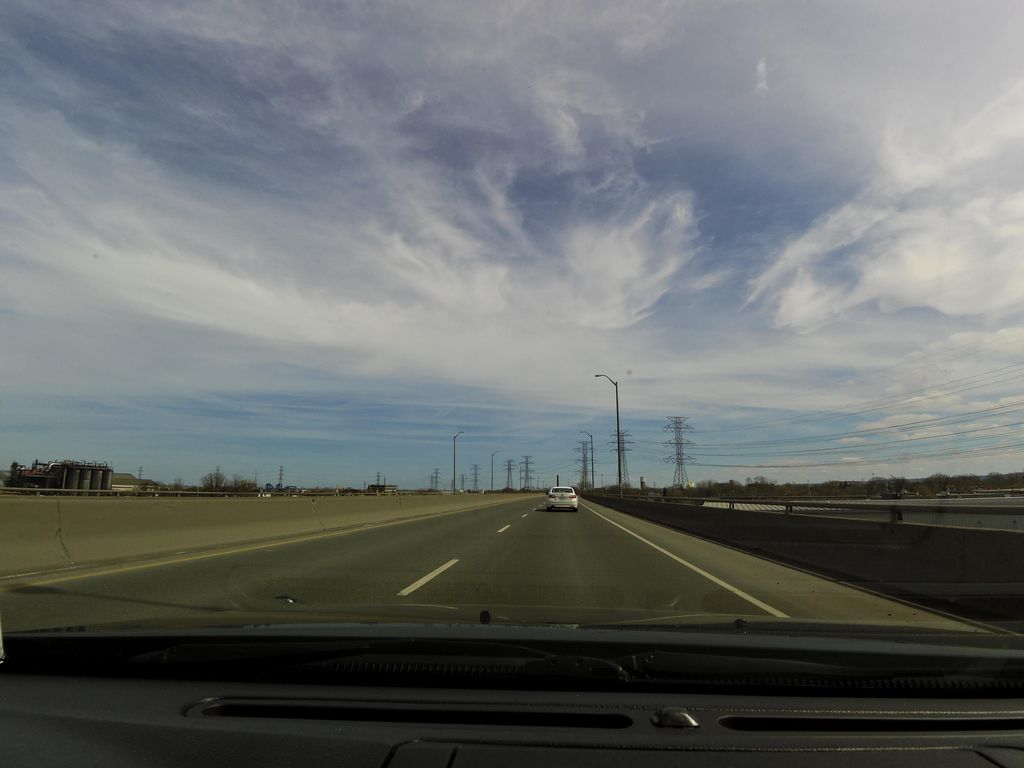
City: hamilton